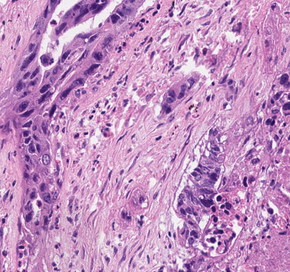
Tumor epithelial tissue: yes
Tumor-associated stroma tissue: yes
Normal tissue: no